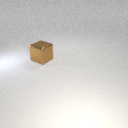
large brown metal cube